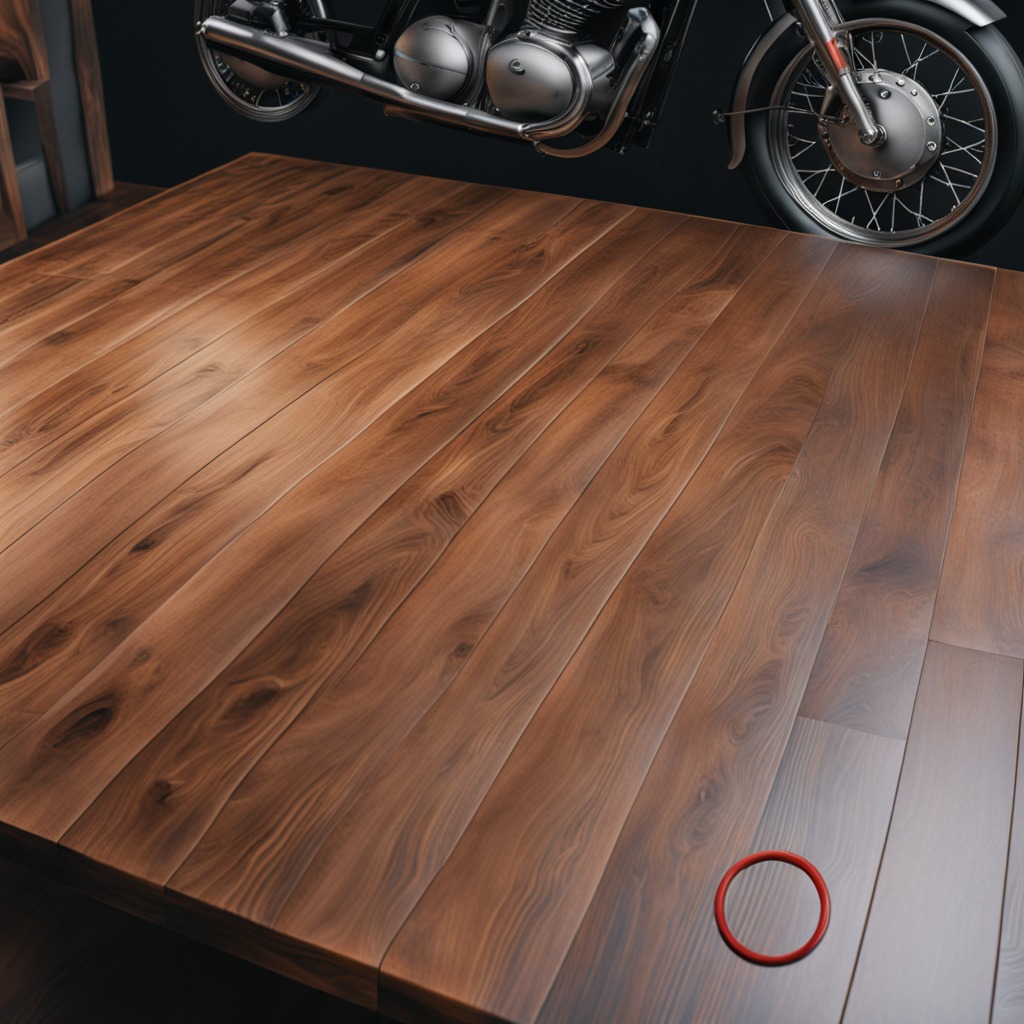
A rubber O-ring is lying on the oil-spilled wooden table in a vintage motorcycle garage.